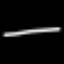
Label: line